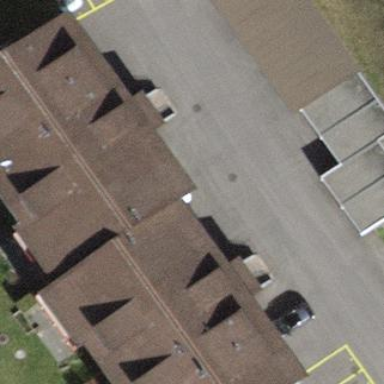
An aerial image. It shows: Group of garages.